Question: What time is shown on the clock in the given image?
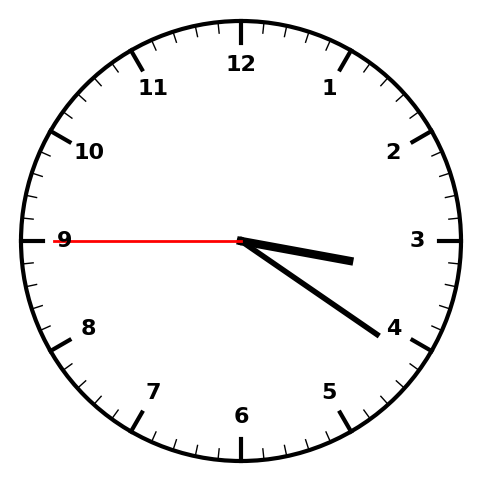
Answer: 03:20:45